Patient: sex F, age 61
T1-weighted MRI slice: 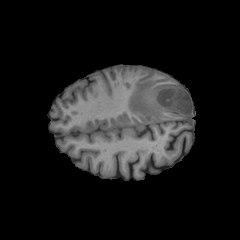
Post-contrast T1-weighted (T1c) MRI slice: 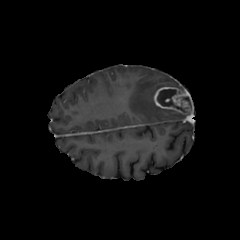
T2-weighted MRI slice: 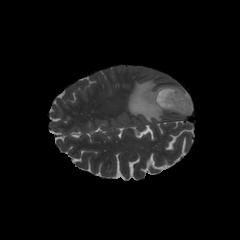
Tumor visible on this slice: yes
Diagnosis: Glioblastoma, IDH-wildtype
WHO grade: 4